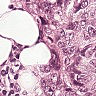
Metastatic tissue present: yes